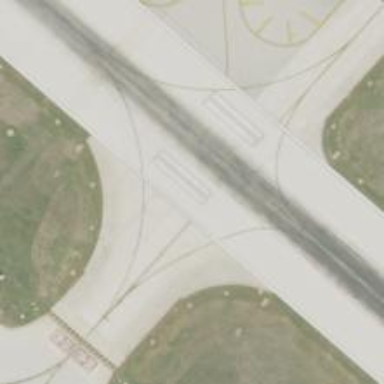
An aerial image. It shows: Image of taxiway at airport.